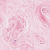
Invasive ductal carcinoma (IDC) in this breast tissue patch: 0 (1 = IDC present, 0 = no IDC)